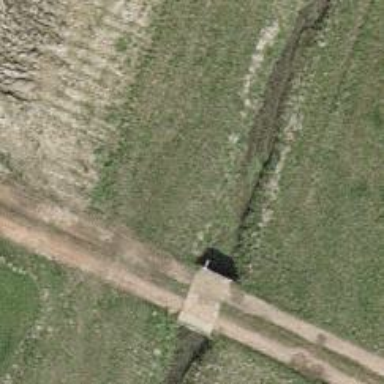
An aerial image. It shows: Culvert tunnel.